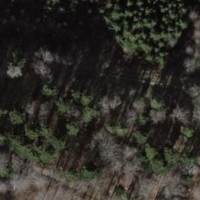
EUNIS habitat code: 44
Species observed at this site:
Hypericum hirsutum